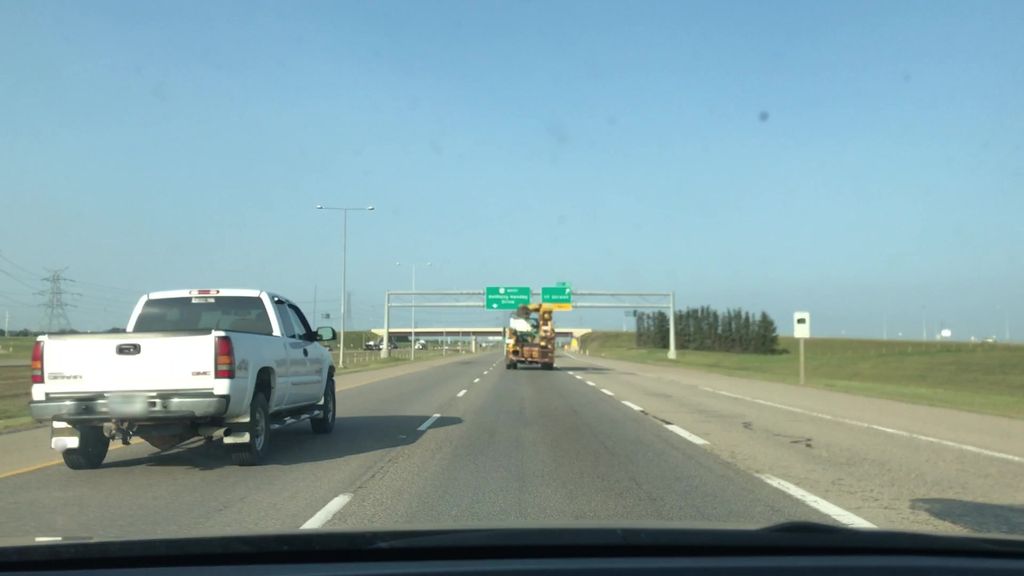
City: edmonton